Field crop: maize
Growth stage: 1
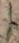
Species: atriplex